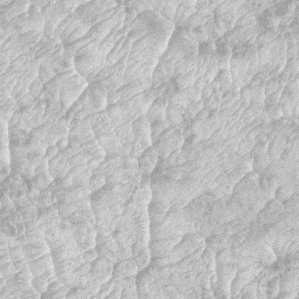
Label: frost